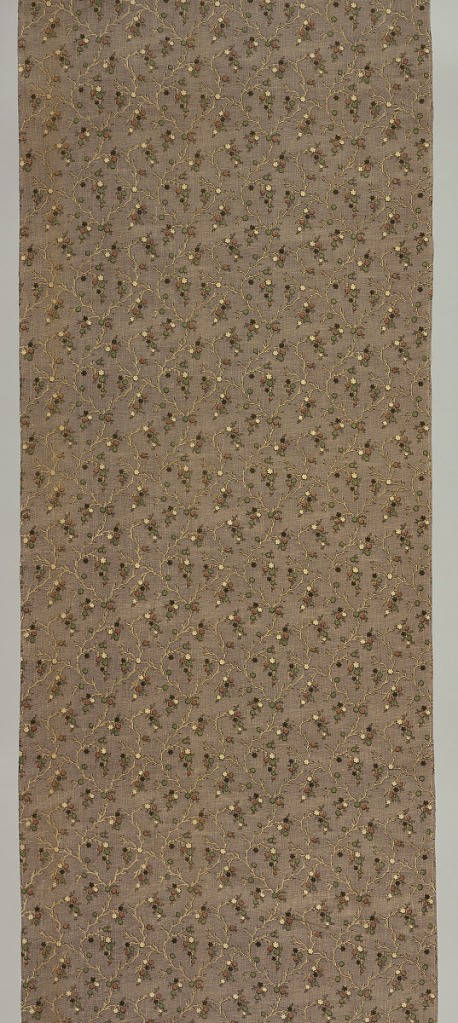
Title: Textile
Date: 1850s–70s
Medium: cotton Technique: printed by engraved roller on plain weave
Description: Lengths of cotton printed by engraved roller. Pattern has a small-scale vine with tiny flowers in black, green, and rust on a purple-gray background. The gray tone achieved by a cross-hatching pattern.